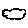
Label: cloud